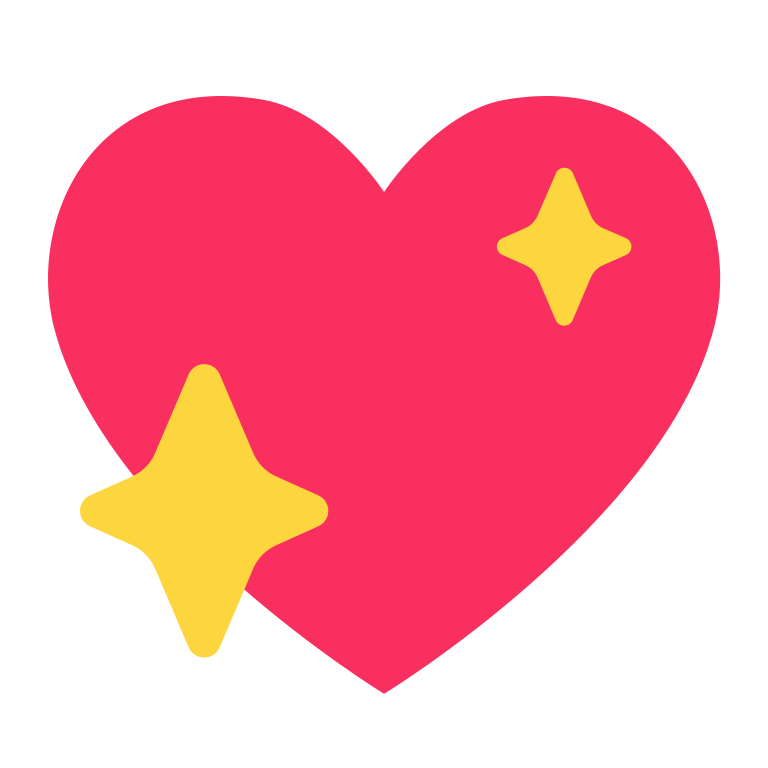
sparkling heart flat